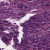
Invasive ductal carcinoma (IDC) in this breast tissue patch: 1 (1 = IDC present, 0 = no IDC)